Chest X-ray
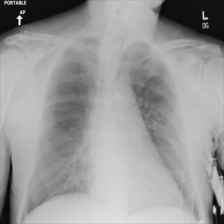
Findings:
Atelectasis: negative
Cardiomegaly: negative
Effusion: negative
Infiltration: negative
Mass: negative
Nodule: negative
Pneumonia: negative
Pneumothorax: negative
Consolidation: negative
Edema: negative
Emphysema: negative
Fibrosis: negative
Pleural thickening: negative
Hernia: negative